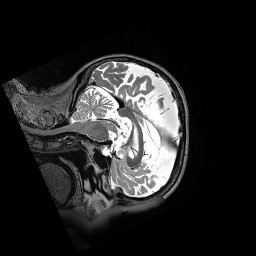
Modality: T2w
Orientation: sagittal
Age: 74
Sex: female